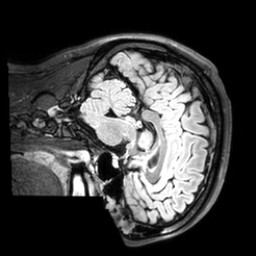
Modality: T1w
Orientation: sagittal
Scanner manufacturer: philips
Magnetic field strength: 3 T
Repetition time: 4.8 s
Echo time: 0.2586 s